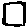
Label: square